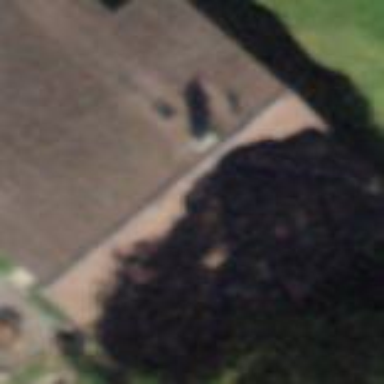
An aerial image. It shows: Farm building.